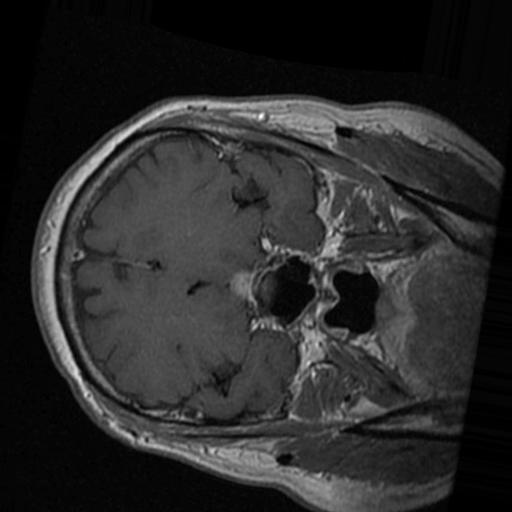
Label: brain_tumor